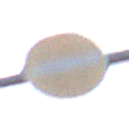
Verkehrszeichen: VerbotDerEinfahrt
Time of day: MorningAfternoon
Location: Outdoor (Urban)
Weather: Overcast
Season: NotSpecified
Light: Natural